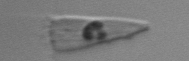
Label: Licmophora